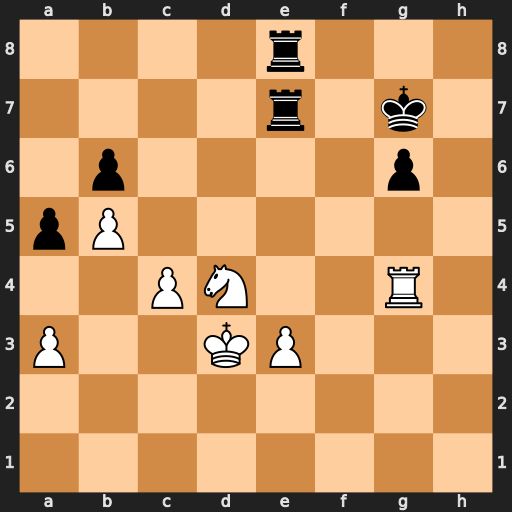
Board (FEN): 4r3/4r1k1/1p4p1/pP6/2PN2R1/P2KP3/8/8
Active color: w
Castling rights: -
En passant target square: -
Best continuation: Nf5+ Kf6 Nxe7